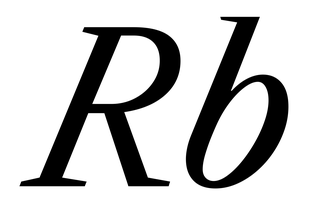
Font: LibreCaslonText-Italic_Italic